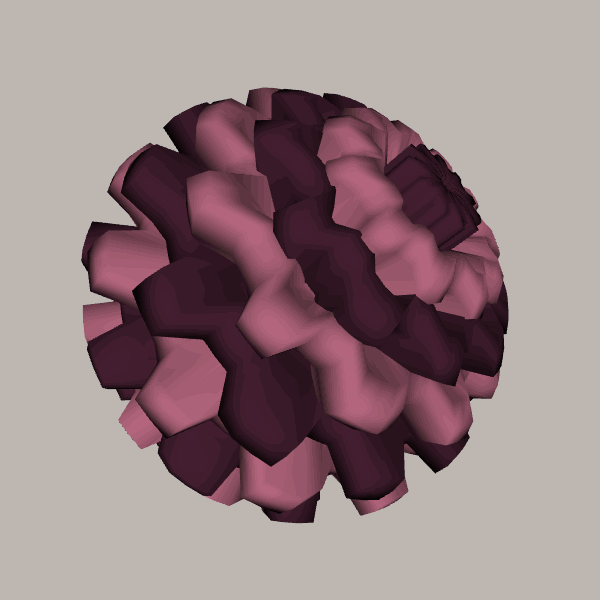
Background: light